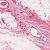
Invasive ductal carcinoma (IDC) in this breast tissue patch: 0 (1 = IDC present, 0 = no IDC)